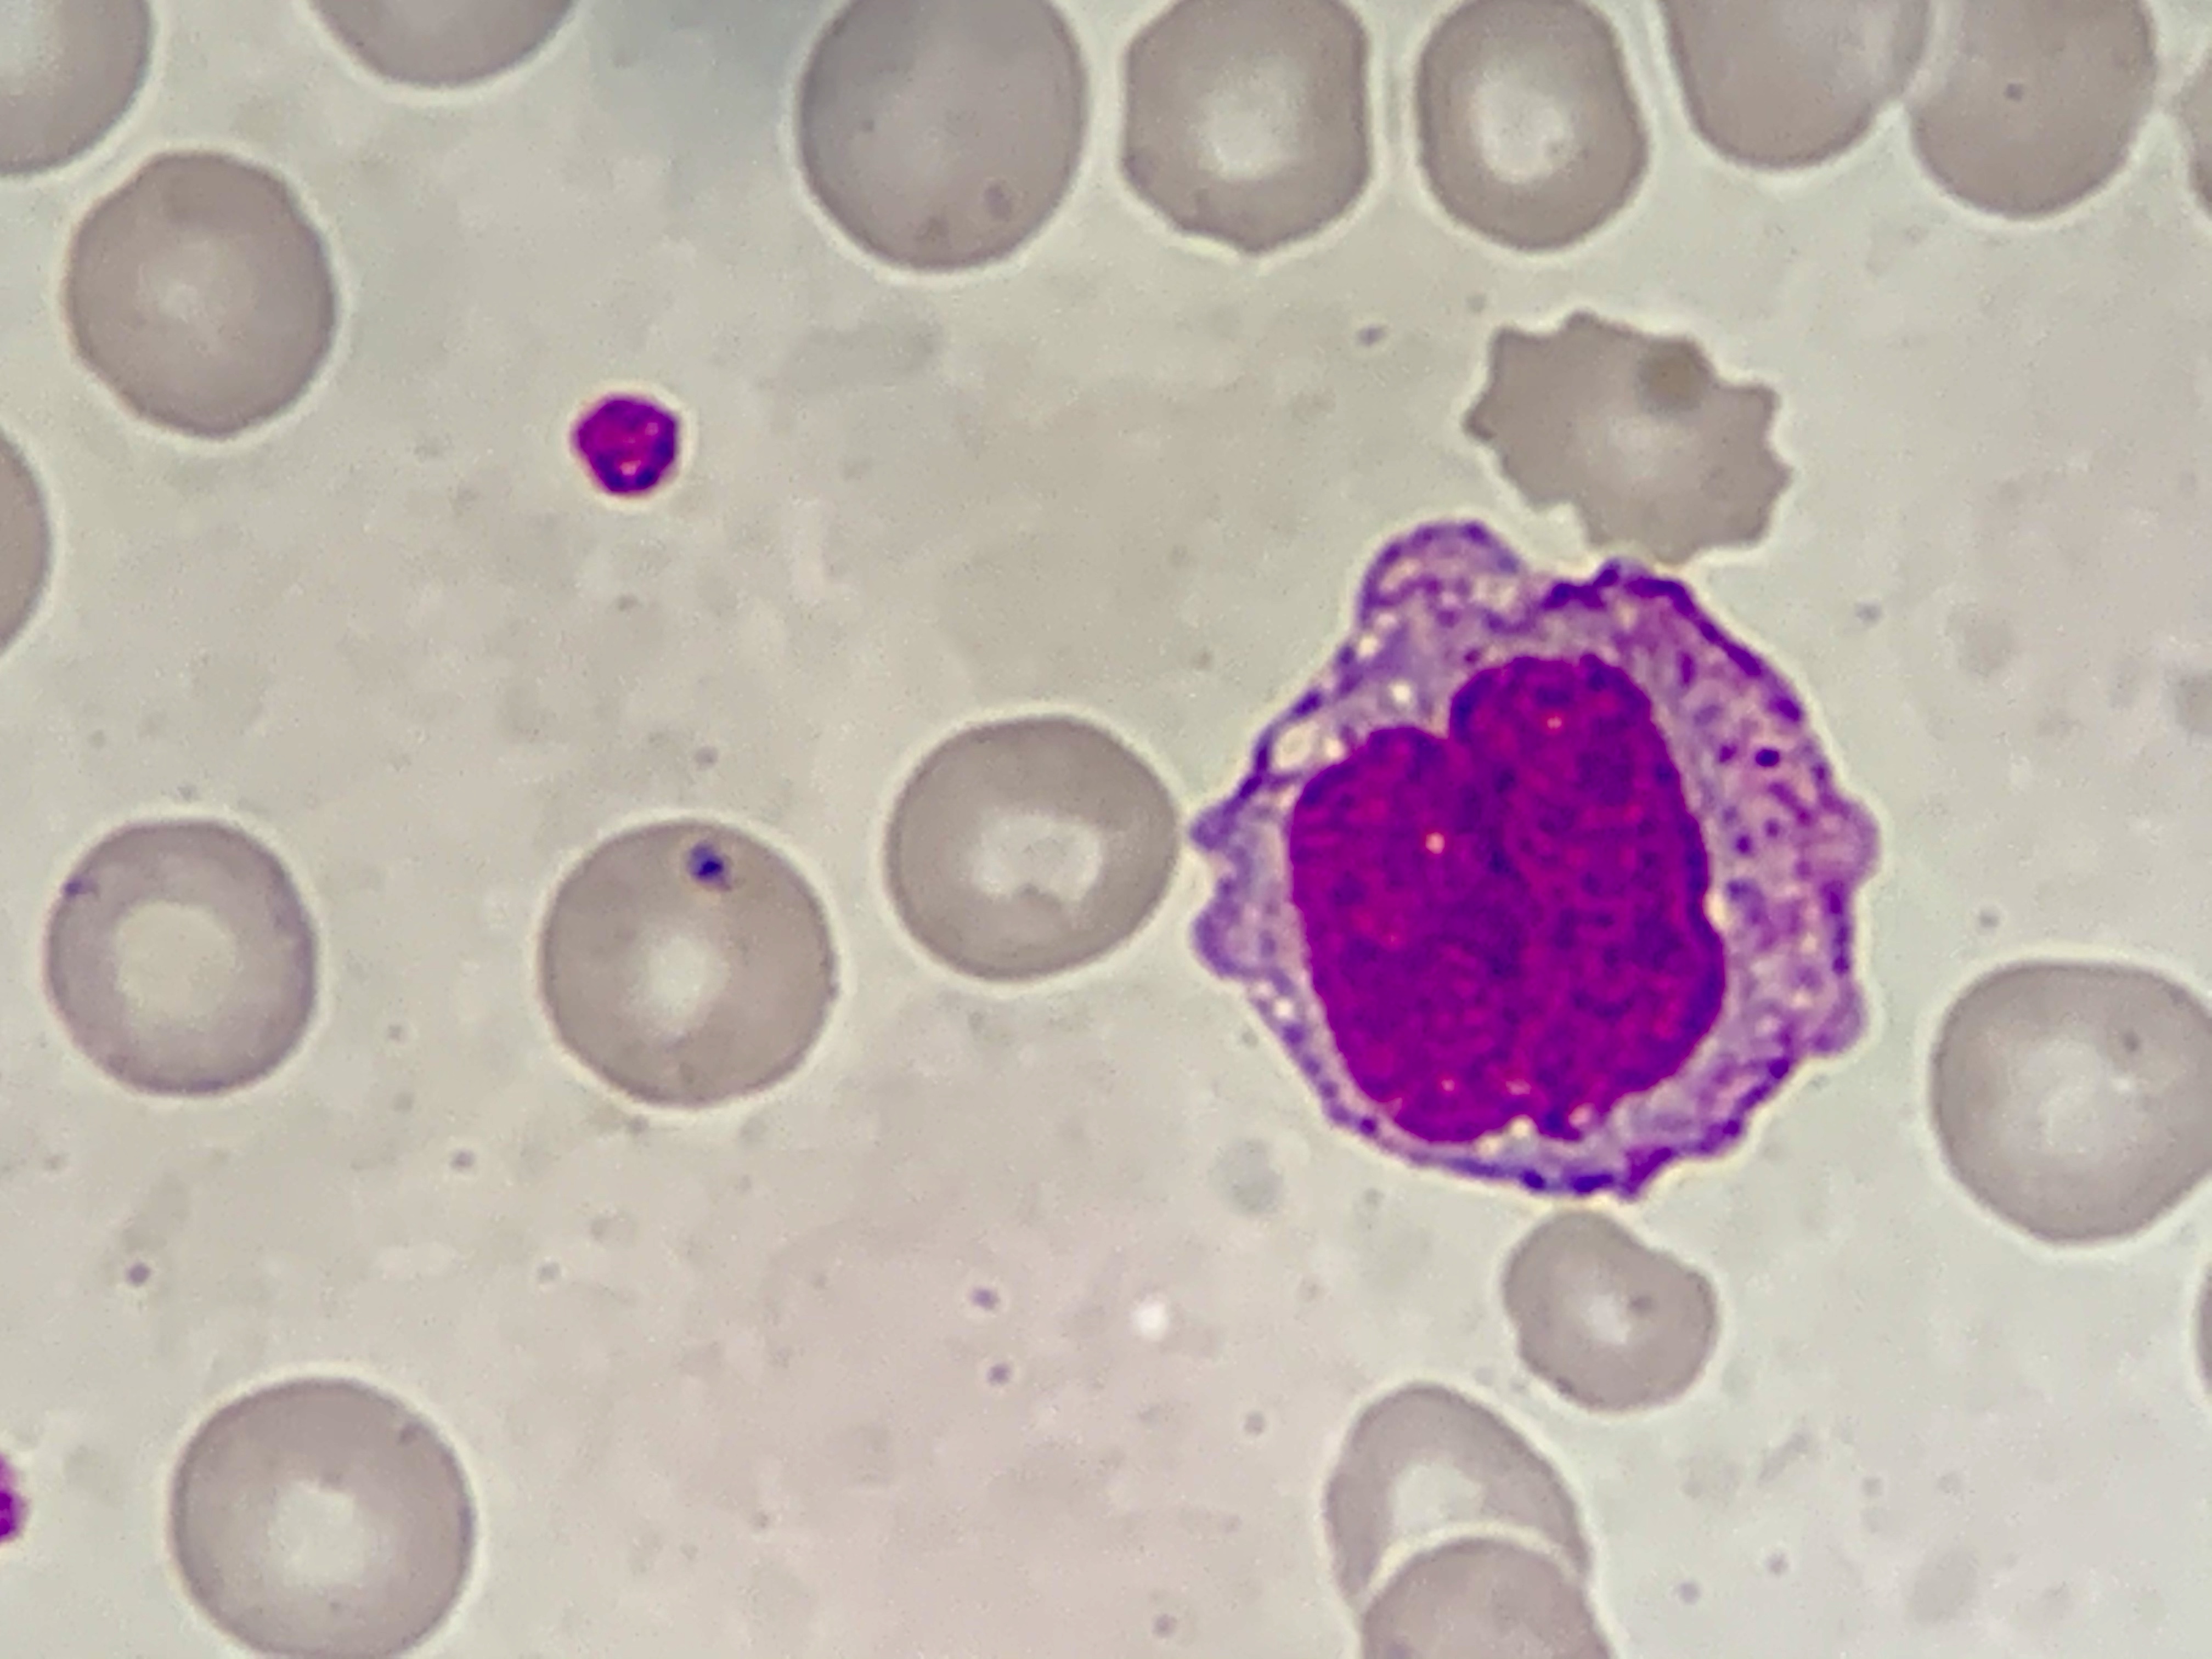
Cell type: MONOCYTES